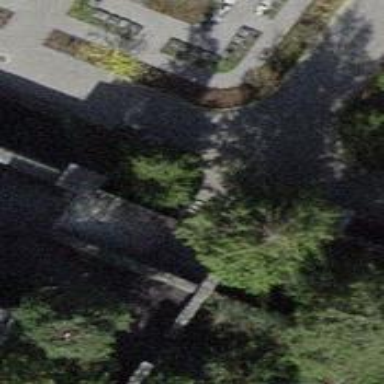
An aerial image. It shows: Set of steps on the road.